Interaction volume radius: 10 \u00c5
Interaction volume height: 10 \u00c5
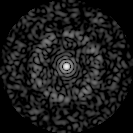
Disorder parameter: 0.8374